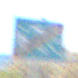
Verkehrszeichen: EndeVerkehrsberuhigterBereich
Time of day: MorningAfternoon
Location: Outdoor (Nature)
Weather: Clear
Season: NotSpecified
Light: Natural